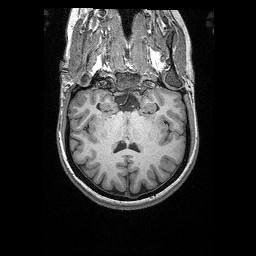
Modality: T1w
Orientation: sagittal
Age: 25
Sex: female
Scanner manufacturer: siemens
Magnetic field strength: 3 T
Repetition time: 2.4 s
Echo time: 0.03 s